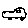
Label: car